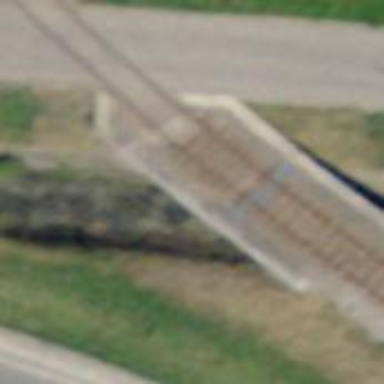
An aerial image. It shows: Bridge over single railway spur track.